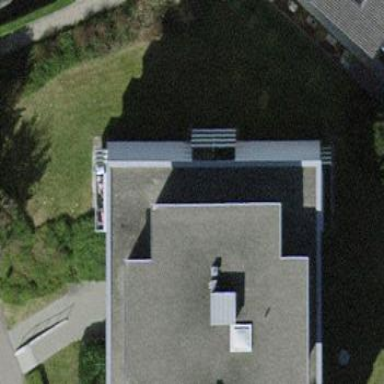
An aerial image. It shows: Building with flat roof.